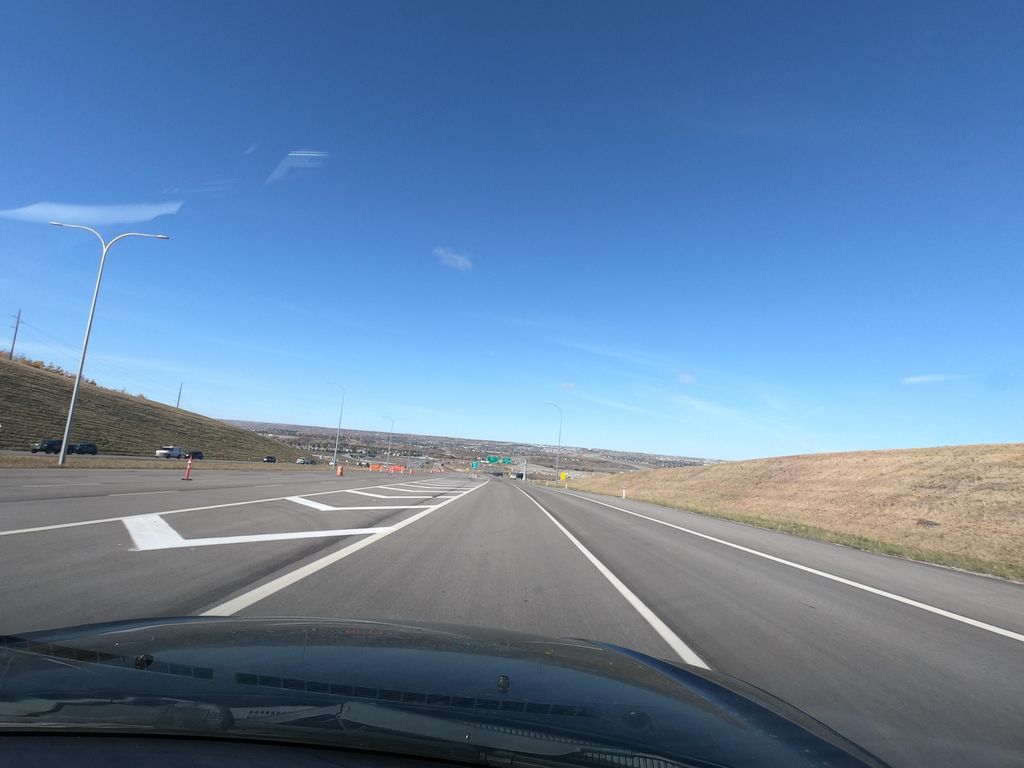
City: calgary